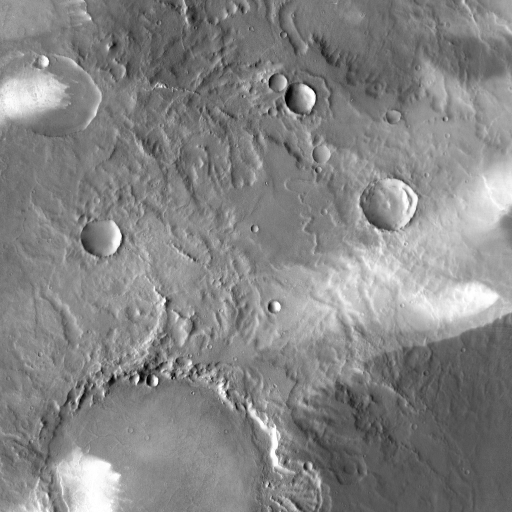
Crater classes present: Background, Other, Layered, Buried, Secondary